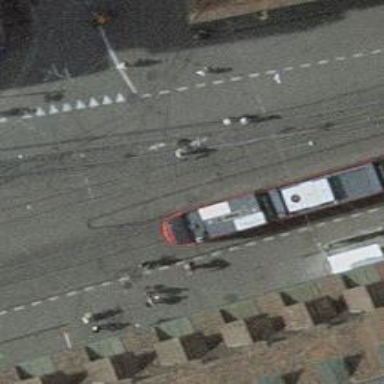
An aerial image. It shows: Tram level crossing on railway.